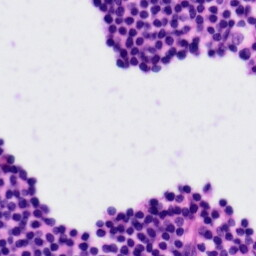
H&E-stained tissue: Tonsil